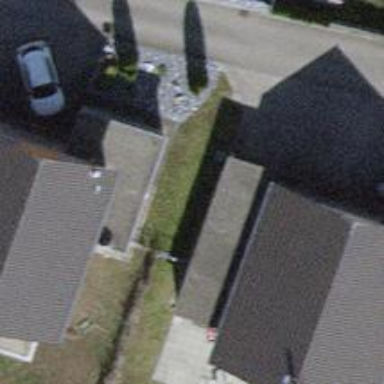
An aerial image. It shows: Simple house.